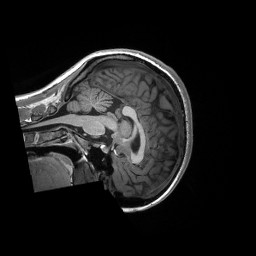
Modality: T1w
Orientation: sagittal
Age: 19
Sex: female
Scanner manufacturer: siemens
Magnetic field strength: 3 T
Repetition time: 2.3 s
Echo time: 0.00298 s